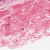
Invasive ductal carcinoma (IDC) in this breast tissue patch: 0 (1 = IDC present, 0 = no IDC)